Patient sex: M
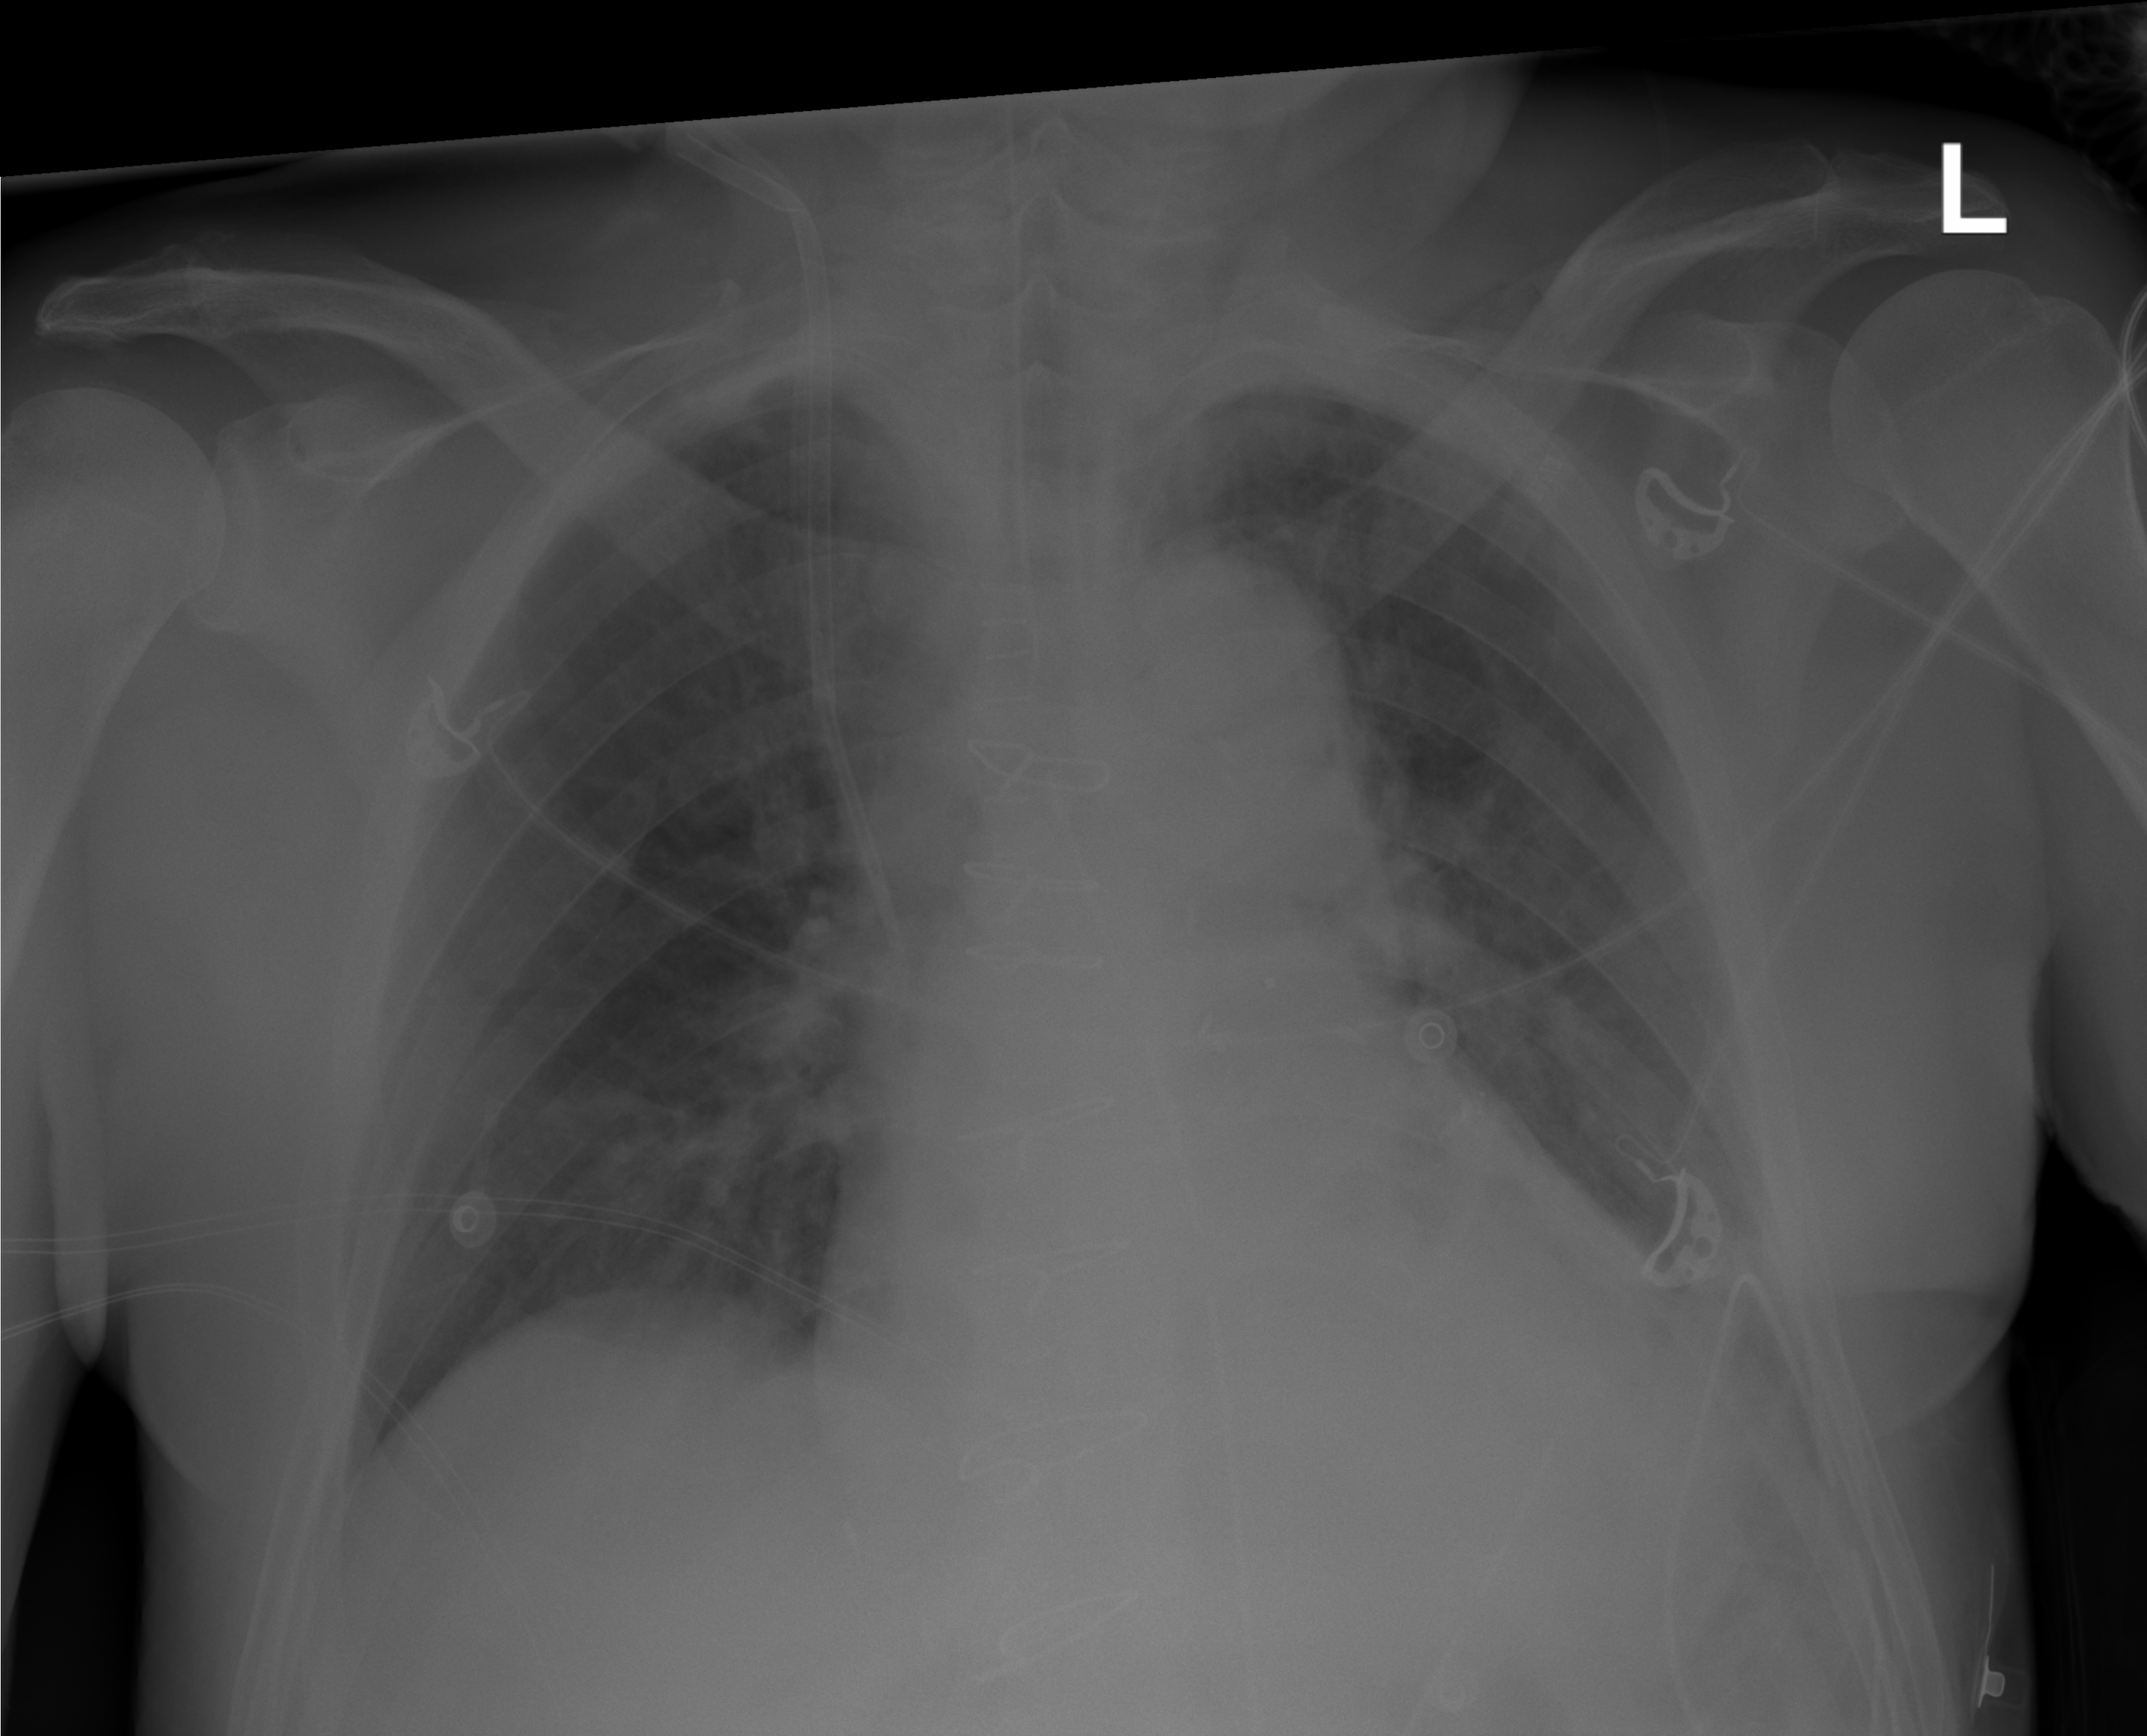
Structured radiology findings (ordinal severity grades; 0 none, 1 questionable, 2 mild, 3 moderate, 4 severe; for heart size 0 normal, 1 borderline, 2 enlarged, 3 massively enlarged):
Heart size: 0
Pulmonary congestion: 2
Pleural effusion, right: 0
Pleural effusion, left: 2
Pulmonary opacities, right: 0
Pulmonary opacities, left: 0
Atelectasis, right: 0
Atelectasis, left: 2